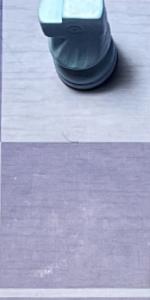
Label: Empty